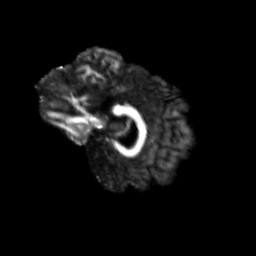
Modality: FA
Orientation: sagittal
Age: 21
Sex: male
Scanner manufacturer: siemens
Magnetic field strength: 3 T
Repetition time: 3.5 s
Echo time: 0.125 s